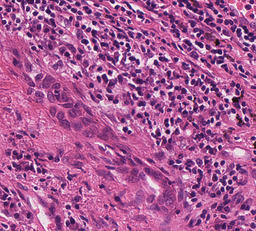
Tumor epithelial tissue: yes
Tumor-associated stroma tissue: yes
Normal tissue: no